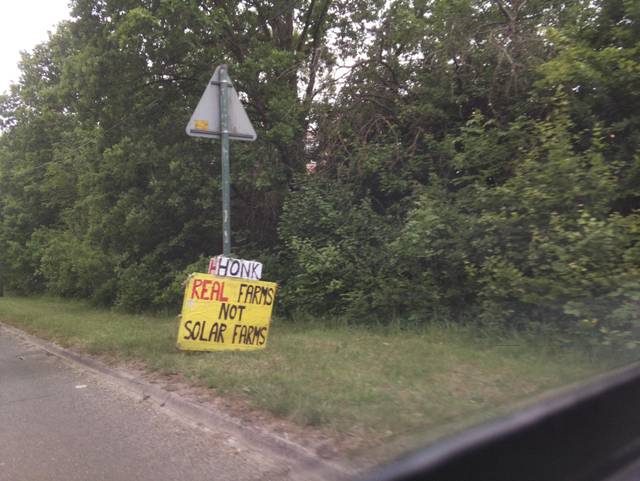
Region: United Kingdom
Coordinates: 51.484, -0.6555